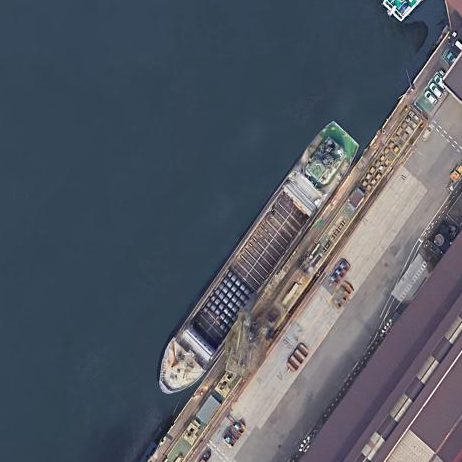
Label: Cargo_ship